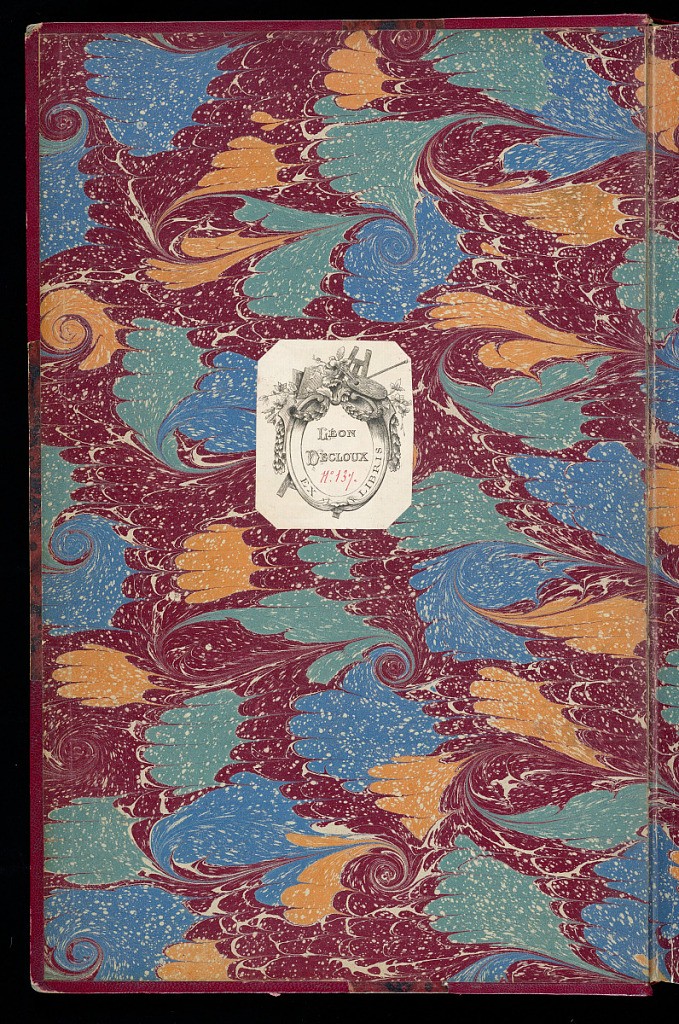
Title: Album of Prints: Different Works by LaLonde, Decorator and Designer, Part III
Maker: Richard de Lalonde, French, active 1780–96
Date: late 18th century
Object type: Album
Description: Album of prints containing the third volume of works by Richard de Lalonde, as well as various other cahiers, some by Lalonde and some by other artists. Not all of the cahiers are complete.